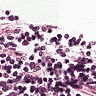
Metastatic tissue present: no